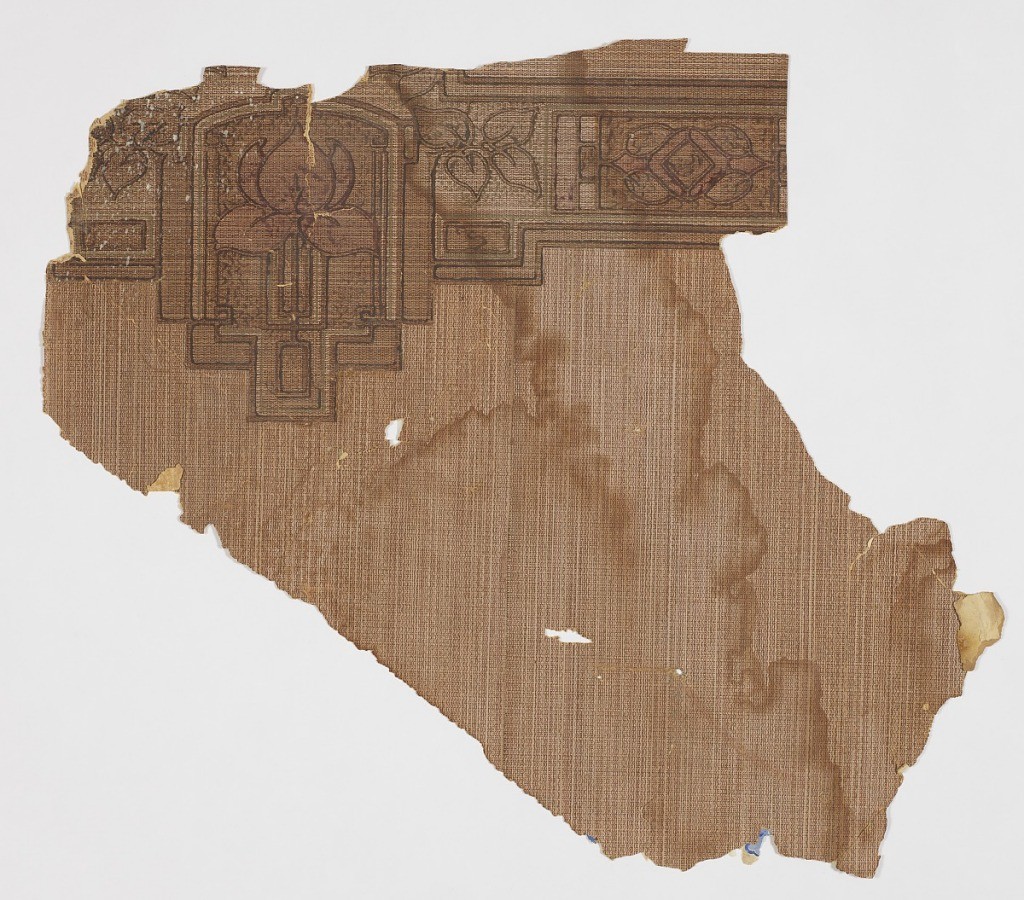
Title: Sidewall and border
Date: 1905–1915
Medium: Machine-printed paper
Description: Mission-style design. All-over striae-type pattern with a cut-out border attached. Printed in shades ot brown and tan.